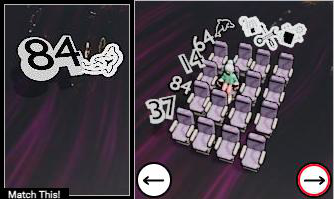
Task: seats
Answer: no